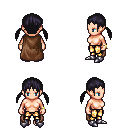
a pixel art fantasy rpg character, female body template, human, light skin, brown cape, gold greaves, raven twin-tailed hairstyle, bracelets, metal boots, four views (front, back, left, right), 2x2 character sprite sheet, small pixel art, hard edges, no anti-aliasing